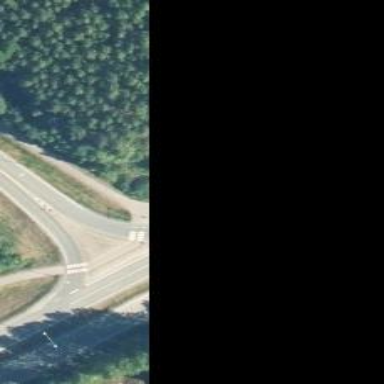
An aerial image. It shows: Asphalt road designated as trunk highway.